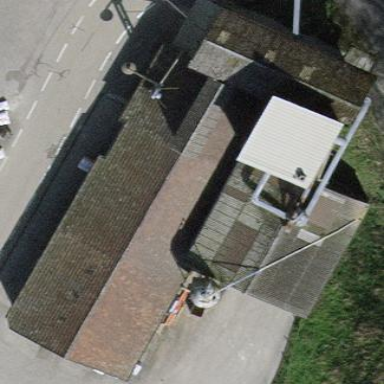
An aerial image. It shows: Industrial building.